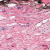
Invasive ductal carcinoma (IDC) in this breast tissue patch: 0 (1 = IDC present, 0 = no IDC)